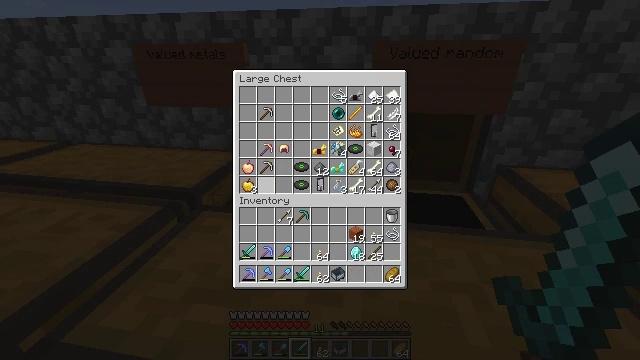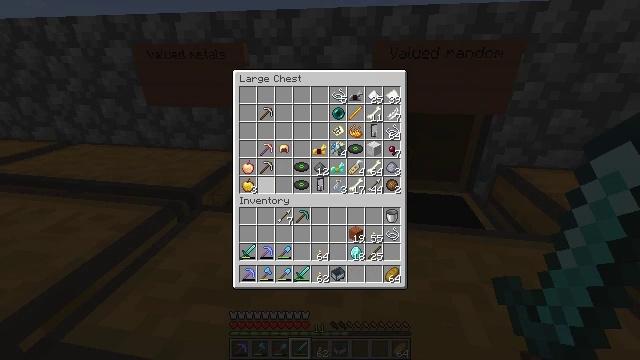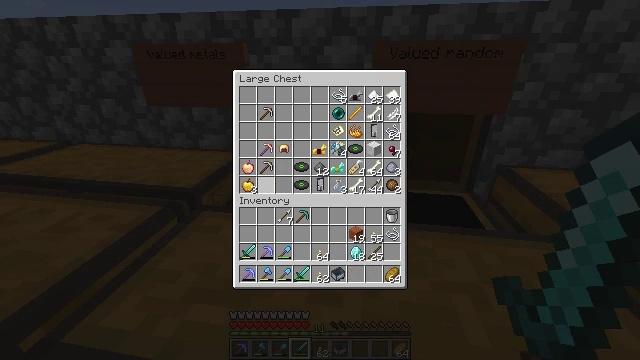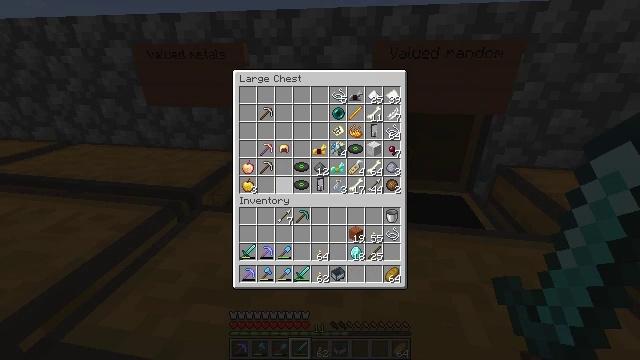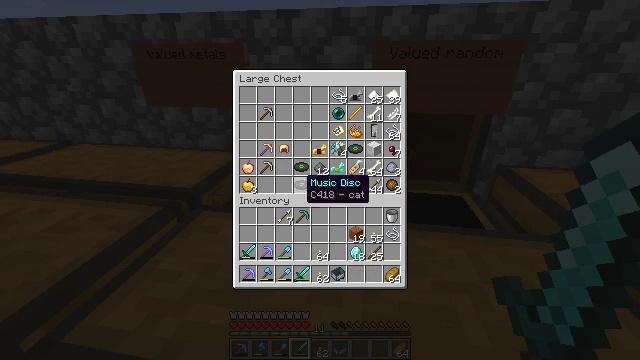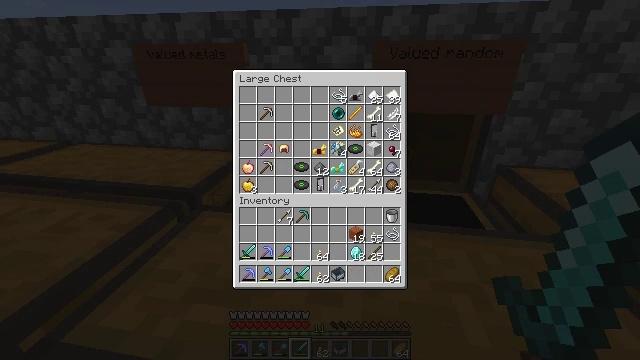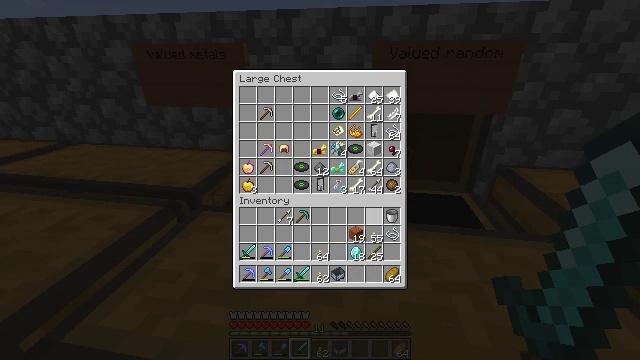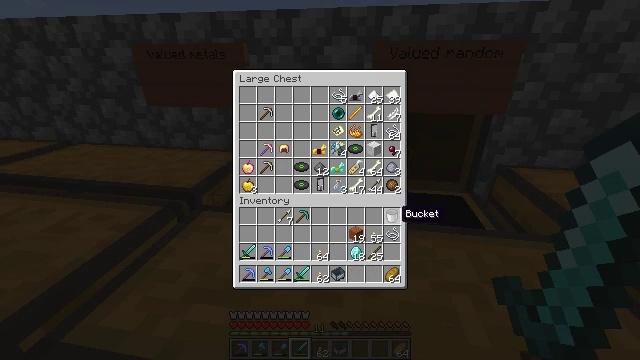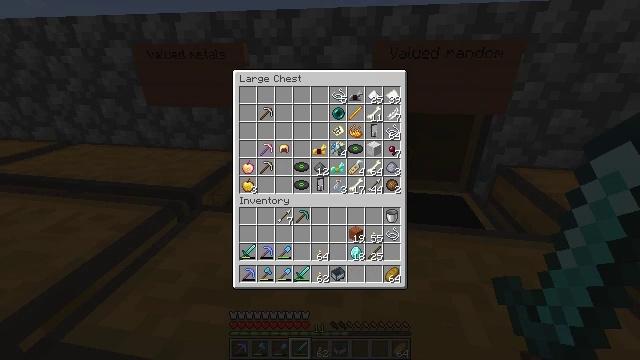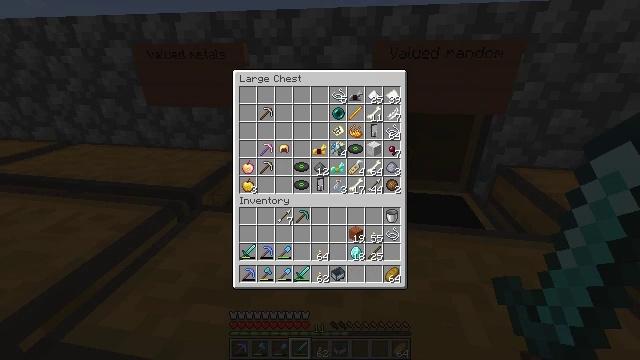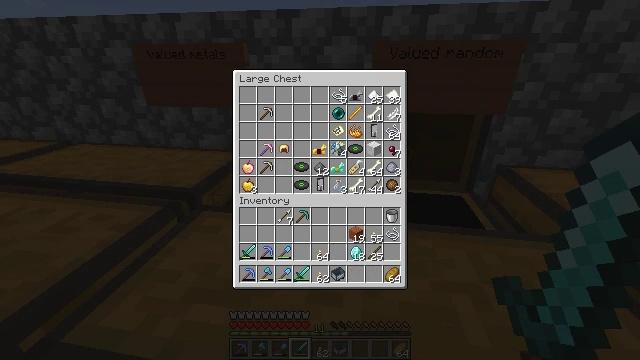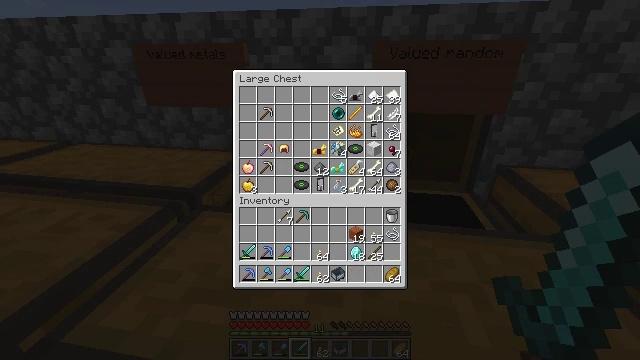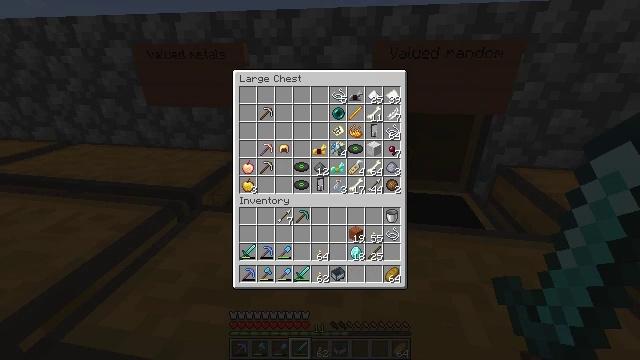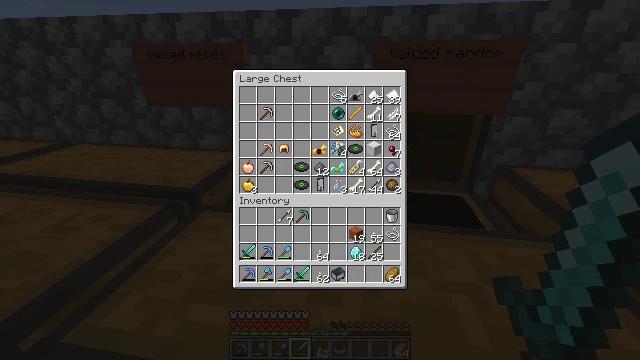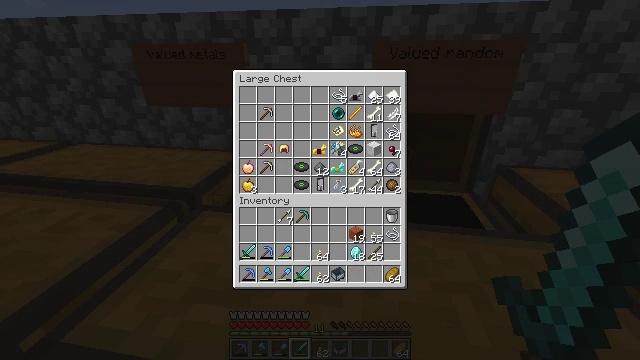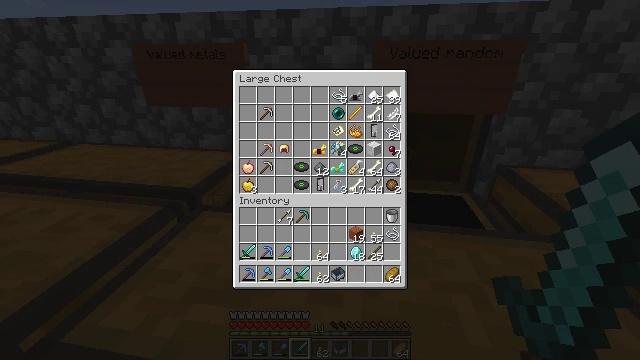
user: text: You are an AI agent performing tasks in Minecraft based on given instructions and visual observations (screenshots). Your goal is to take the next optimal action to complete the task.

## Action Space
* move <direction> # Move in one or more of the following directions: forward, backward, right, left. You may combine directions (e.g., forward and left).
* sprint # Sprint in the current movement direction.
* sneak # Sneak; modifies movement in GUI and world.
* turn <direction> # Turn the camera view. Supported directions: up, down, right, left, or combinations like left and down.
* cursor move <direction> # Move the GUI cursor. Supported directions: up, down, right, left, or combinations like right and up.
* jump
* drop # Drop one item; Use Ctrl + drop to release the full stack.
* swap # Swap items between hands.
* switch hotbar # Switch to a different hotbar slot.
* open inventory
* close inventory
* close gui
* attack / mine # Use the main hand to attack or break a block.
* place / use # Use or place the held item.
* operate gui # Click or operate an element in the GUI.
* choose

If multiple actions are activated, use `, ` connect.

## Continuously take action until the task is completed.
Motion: motion action
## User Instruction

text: Use diamonds and a stick to craft a diamond shovel.
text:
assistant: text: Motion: no_op
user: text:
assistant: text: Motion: no_op
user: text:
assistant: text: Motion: no_op
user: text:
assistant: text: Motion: cursor move right
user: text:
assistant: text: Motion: cursor move right and down
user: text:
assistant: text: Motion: cursor move right and down
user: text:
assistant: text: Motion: cursor move right
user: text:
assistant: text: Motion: cursor move right
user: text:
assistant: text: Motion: cursor move right
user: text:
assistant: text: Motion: no_op
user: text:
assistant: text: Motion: no_op
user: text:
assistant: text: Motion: no_op
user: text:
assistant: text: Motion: no_op
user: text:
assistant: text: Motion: no_op
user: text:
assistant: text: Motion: no_op
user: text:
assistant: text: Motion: cursor move left
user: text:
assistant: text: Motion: no_op
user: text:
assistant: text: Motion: cursor move left
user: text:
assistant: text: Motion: no_op
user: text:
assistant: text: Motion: no_op
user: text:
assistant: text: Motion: no_op
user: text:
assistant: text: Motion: no_op
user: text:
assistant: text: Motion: no_op
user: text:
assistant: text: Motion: no_op
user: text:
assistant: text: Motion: no_op
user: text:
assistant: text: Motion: operate gui
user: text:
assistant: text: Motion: operate gui
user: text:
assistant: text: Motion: operate gui
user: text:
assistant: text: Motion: cursor move right and up
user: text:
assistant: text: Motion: cursor move up